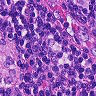
Metastatic tissue present: no